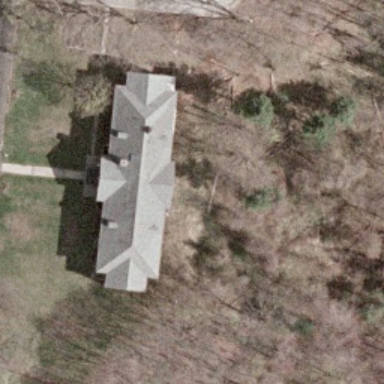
A house is surrounded by withered plants and lawn in the sparse residential area .